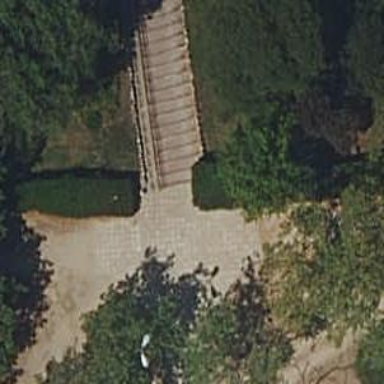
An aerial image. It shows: Steps with unpaved surface.